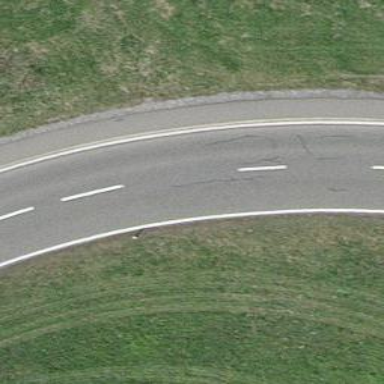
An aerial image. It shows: Tertiary road.